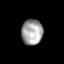
Tissue: skin
Cell type: Epithelial cells
Senescence score: 0.2664
Nuclear area (px): 536
Mean DAPI intensity: 161.653